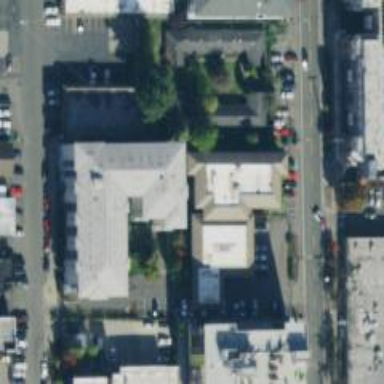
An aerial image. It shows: Healthcare clinic.